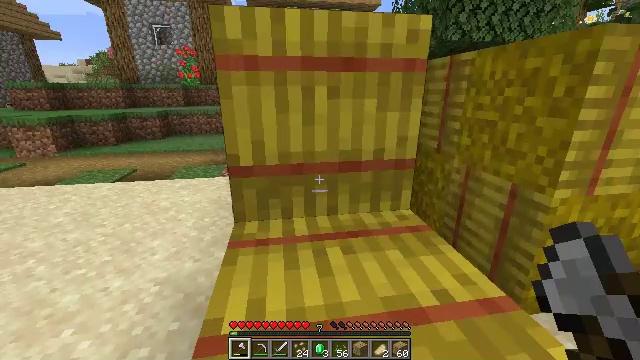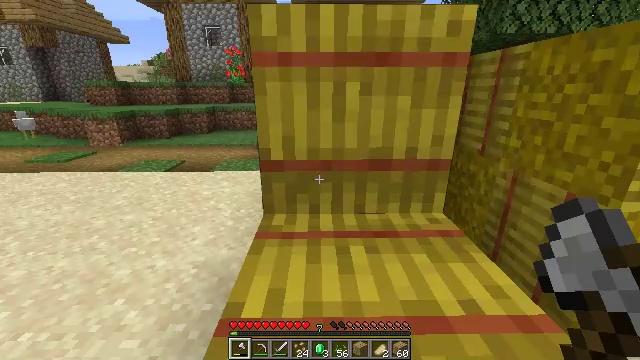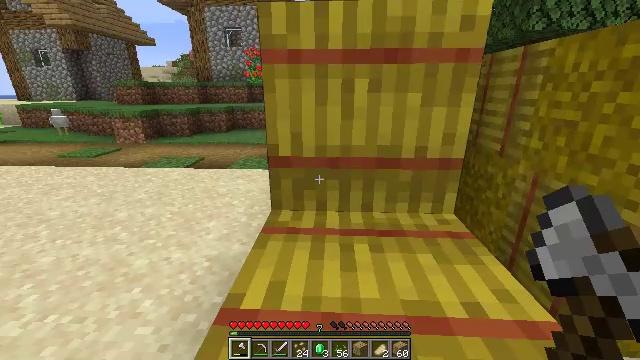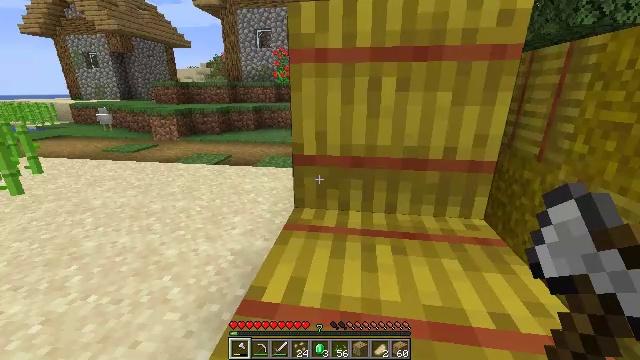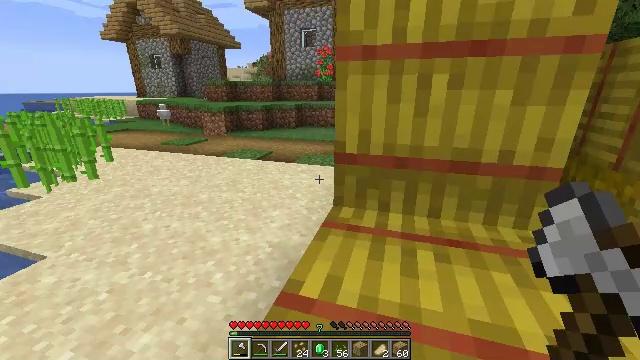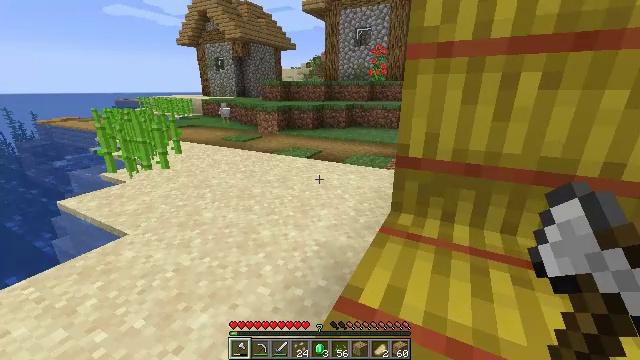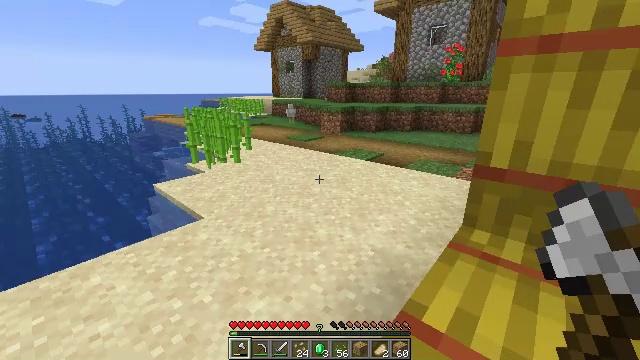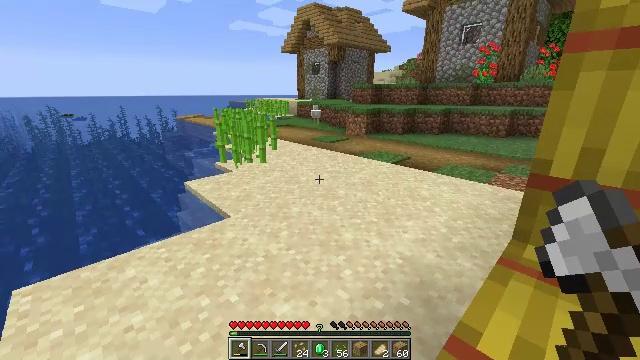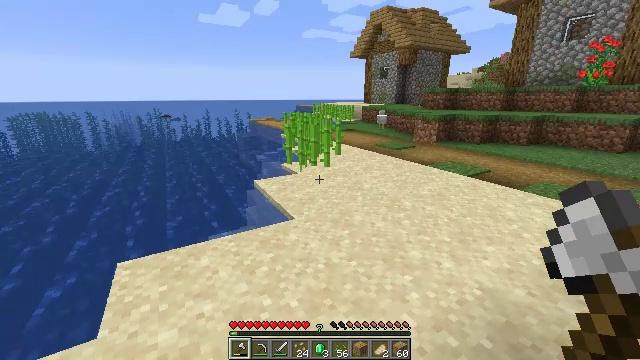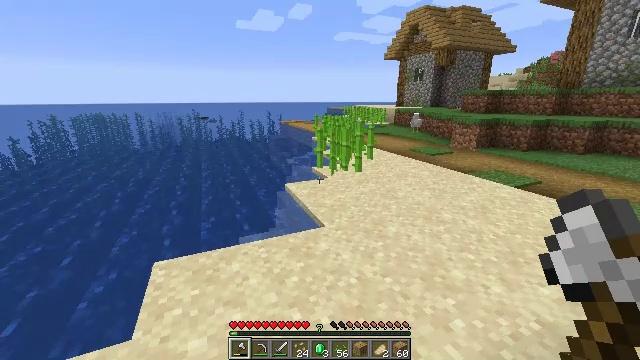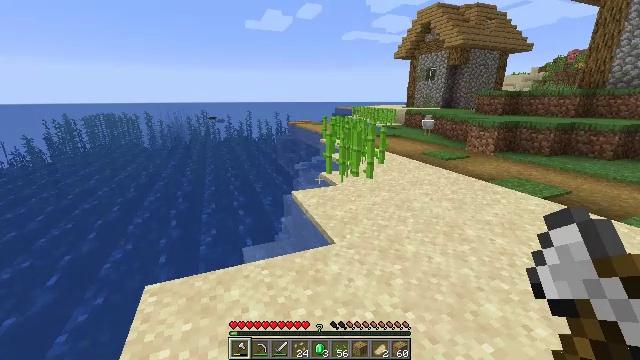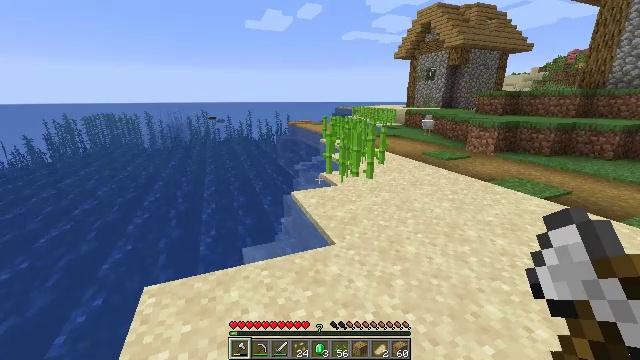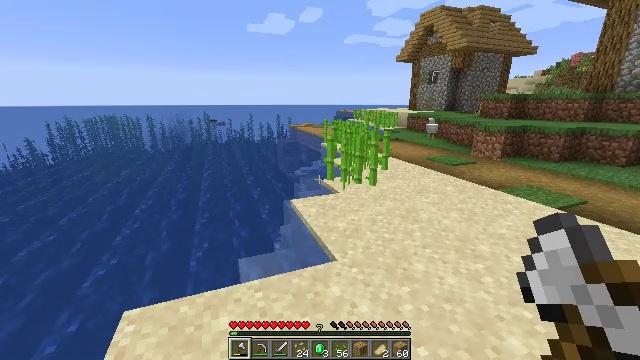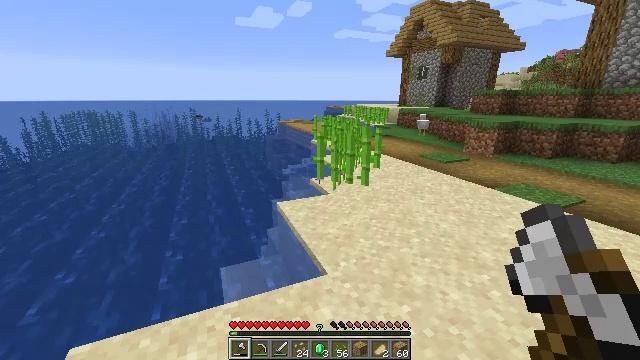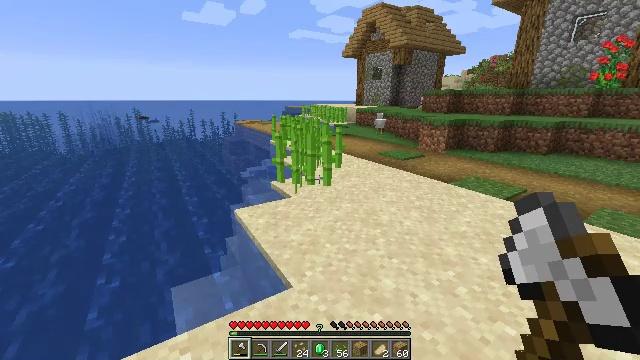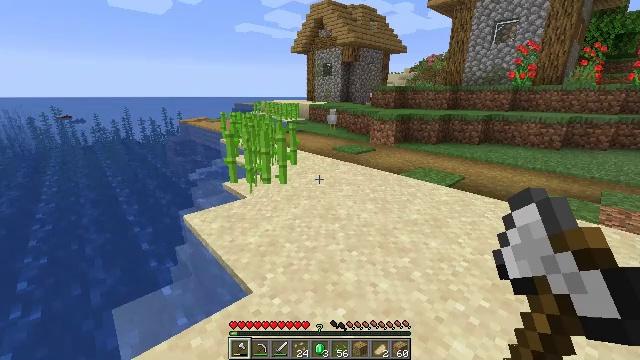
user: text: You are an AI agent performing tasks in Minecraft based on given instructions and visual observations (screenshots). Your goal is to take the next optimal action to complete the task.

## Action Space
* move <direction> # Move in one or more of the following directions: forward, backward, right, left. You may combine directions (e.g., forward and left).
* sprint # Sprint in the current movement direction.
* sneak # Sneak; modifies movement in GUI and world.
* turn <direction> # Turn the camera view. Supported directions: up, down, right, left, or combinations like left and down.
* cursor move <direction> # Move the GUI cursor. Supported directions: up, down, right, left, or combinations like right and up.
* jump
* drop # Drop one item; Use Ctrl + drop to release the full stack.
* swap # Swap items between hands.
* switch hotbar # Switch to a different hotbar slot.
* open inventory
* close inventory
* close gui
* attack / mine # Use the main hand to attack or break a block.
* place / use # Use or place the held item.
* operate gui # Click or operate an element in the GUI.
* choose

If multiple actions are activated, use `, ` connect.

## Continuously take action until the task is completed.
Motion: motion action
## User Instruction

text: Attack the hay block to get hay.
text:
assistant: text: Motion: move forward, turn left
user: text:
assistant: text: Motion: move forward, turn left
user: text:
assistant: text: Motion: move forward, turn left
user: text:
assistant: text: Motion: move forward, turn left
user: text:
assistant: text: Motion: move forward, turn left
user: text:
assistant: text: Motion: move forward, turn left
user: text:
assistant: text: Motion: move forward, turn left
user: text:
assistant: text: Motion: move forward, turn left and up
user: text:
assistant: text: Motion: move forward, turn left
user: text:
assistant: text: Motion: move forward, turn left
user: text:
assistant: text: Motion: move forward
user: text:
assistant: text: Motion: move forward
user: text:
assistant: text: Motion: move forward, turn right and down
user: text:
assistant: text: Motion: move forward, turn right
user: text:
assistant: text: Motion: move forward, turn right
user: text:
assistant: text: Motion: move forward, turn right and down
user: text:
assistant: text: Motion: move forward, turn right
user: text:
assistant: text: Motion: move forward, turn right
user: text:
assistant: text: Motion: move forward, turn right
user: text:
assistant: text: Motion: move forward, turn right
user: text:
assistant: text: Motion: move forward
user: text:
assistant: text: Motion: move forward
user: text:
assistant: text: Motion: move forward
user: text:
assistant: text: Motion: move forward
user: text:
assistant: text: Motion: move forward, turn right
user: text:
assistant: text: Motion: move forward, turn right
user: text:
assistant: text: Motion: move forward, turn right
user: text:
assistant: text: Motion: move forward
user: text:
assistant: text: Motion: move forward
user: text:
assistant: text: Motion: move forward